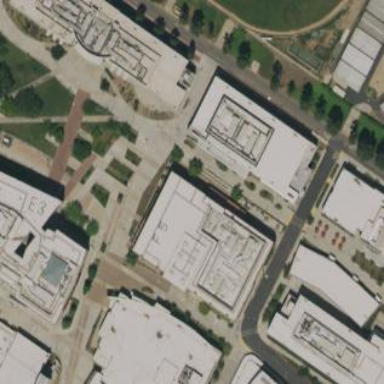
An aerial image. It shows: College building.